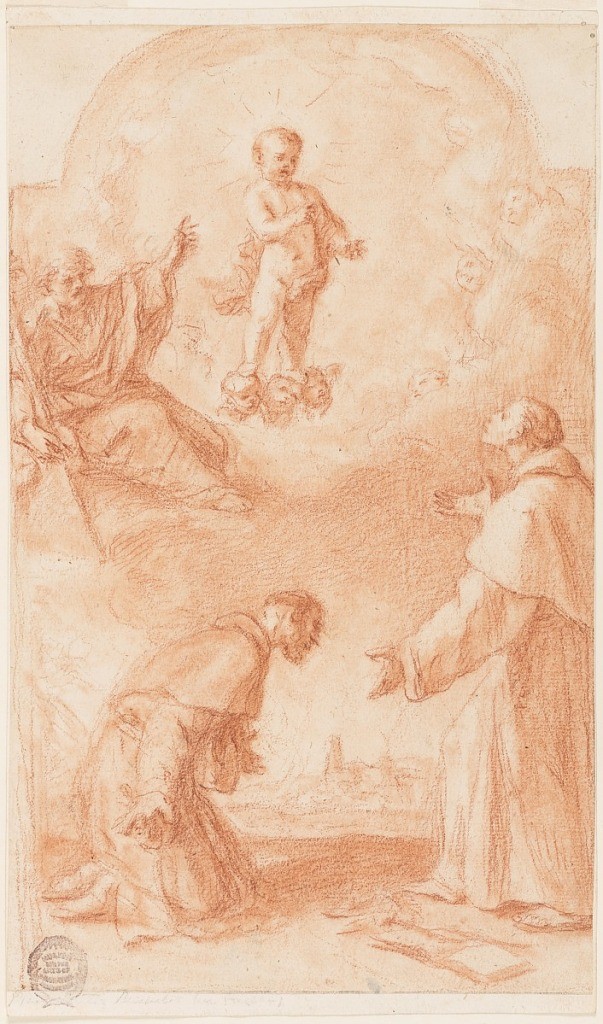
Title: Project for an Altar Painting
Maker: Giovanni Francesco Barbieri (called Guercino), Italian, 1591 – 1666
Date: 1700–50
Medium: Red crayon on paper
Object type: Drawing
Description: The Christ child standing upon cherubim appears before St. Anthony of Padua, who is shown standing at right. Lily bough and book lie upon the soil. He gazes at St. Joseph, who is seated upon the clouds and points at the child. Another Franciscan monk is shown in admiration in profile at left.